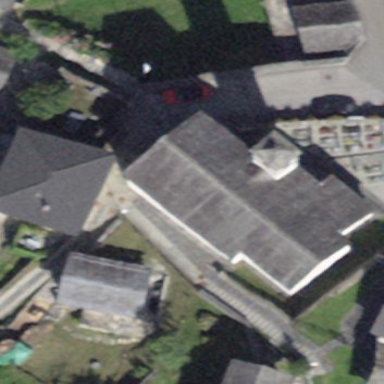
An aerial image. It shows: Church which is place of worship.